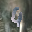
Label: 4